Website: apple
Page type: orders-overview
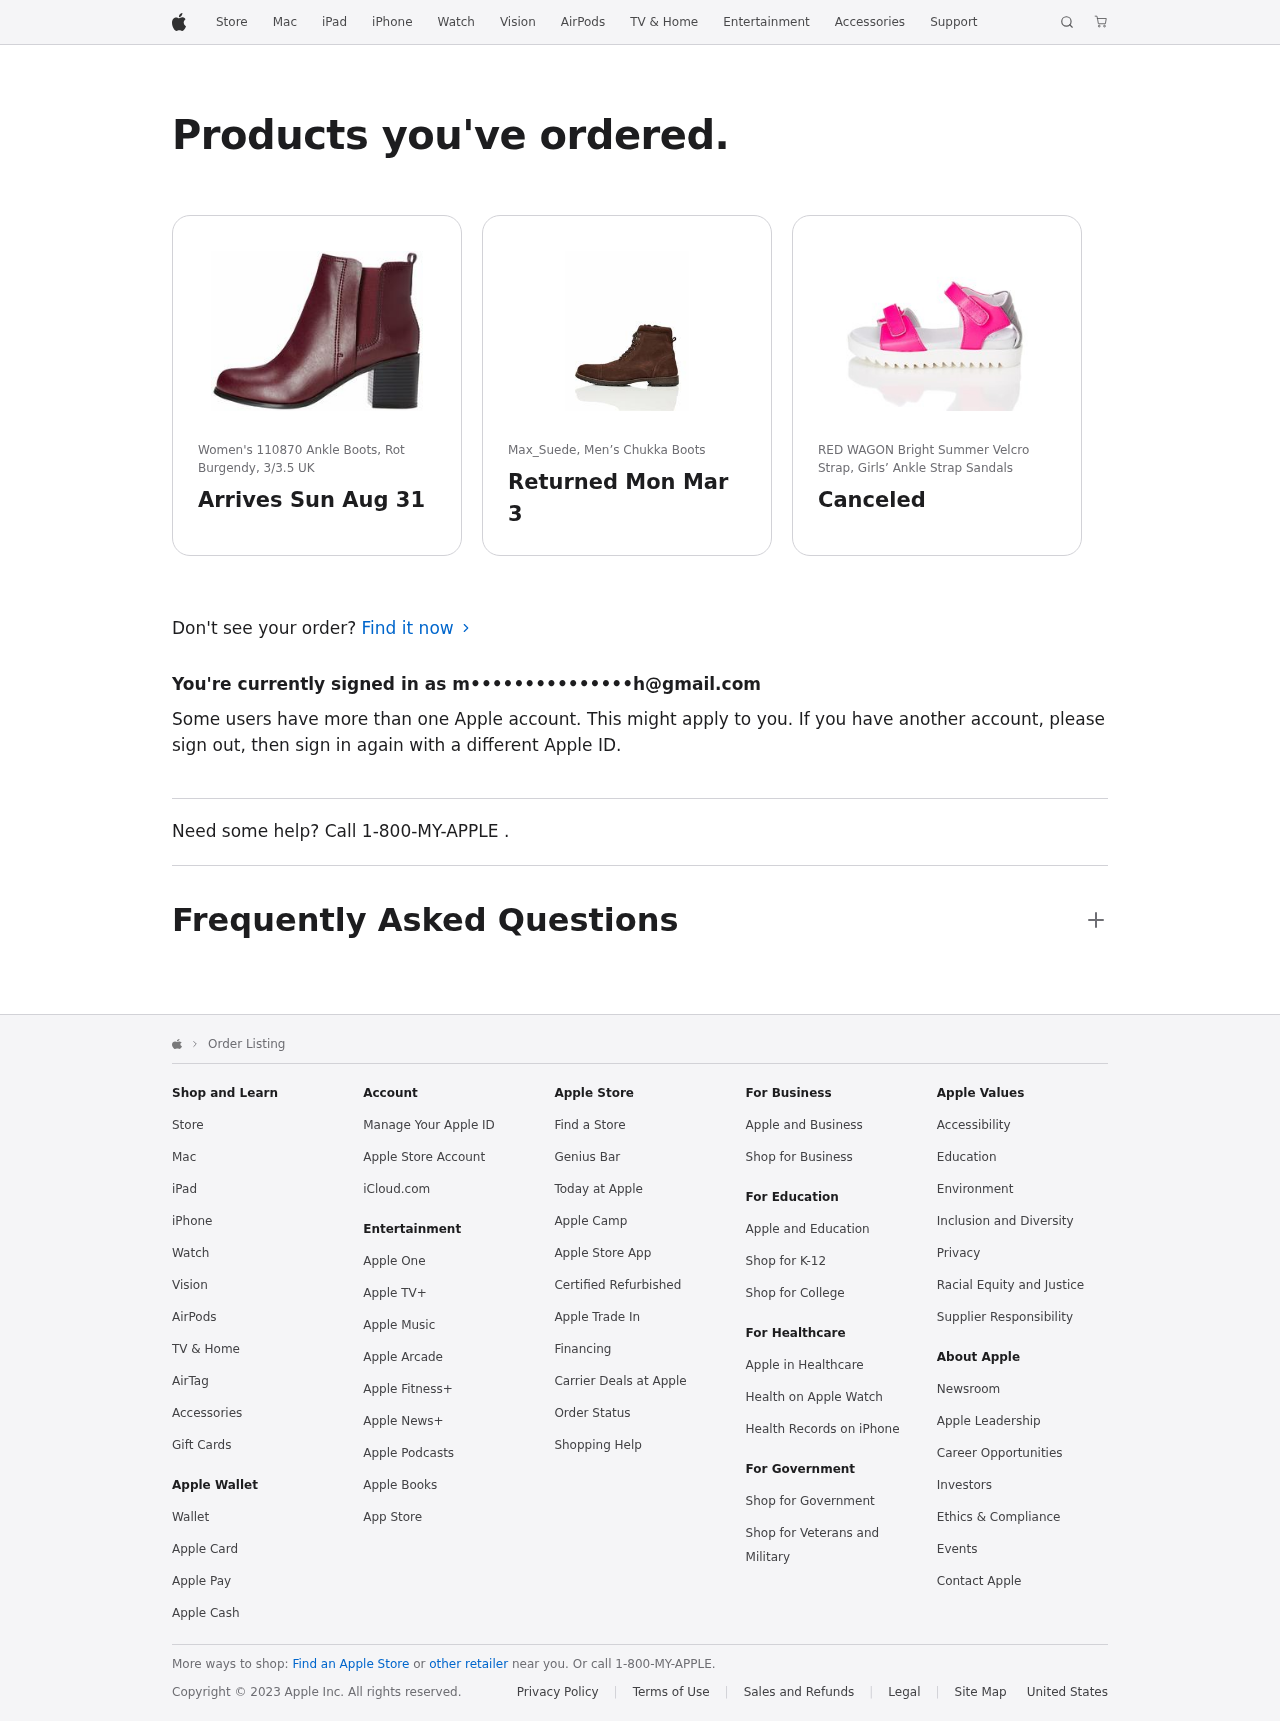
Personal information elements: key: PII_EMAIL
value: m•••••••••••••••h@gmail.com
Product elements: key: PRODUCT1_NAME
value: Women's 110870 Ankle Boots, Rot Burgendy, 3/3.5 UK
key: PRODUCT2_NAME
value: Max_Suede, Men’s Chukka Boots
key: PRODUCT3_NAME
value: RED WAGON Bright Summer Velcro Strap, Girls’ Ankle Strap Sandals
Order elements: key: ORDER_DELIVERY_DATE
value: Sun Aug 31
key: ORDER_RETURN_BY_DATE
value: Mon Mar 3